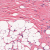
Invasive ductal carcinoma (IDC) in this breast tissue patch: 0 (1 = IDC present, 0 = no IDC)